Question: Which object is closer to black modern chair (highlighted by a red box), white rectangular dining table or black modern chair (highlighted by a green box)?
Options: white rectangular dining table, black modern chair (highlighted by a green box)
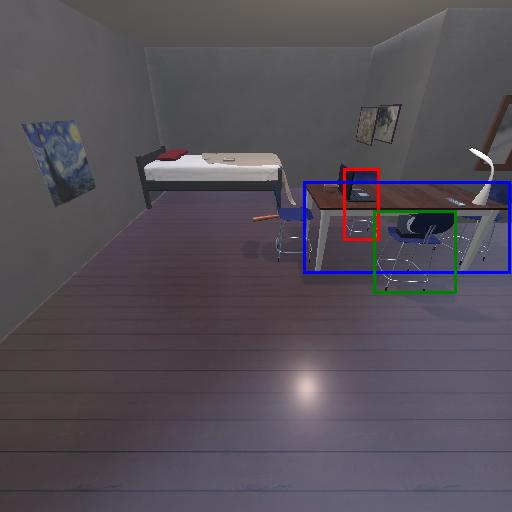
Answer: white rectangular dining table